This grayscale image was formed by reshaping a rotor test-rig vibration snapshot into a 2-D grid. Based on the visible evidence, which rotor condition applies: normal, misalignment, unbalance, looseness?
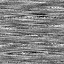
Answer: misalignment